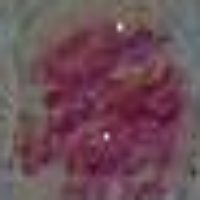
Label: prophase